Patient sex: F
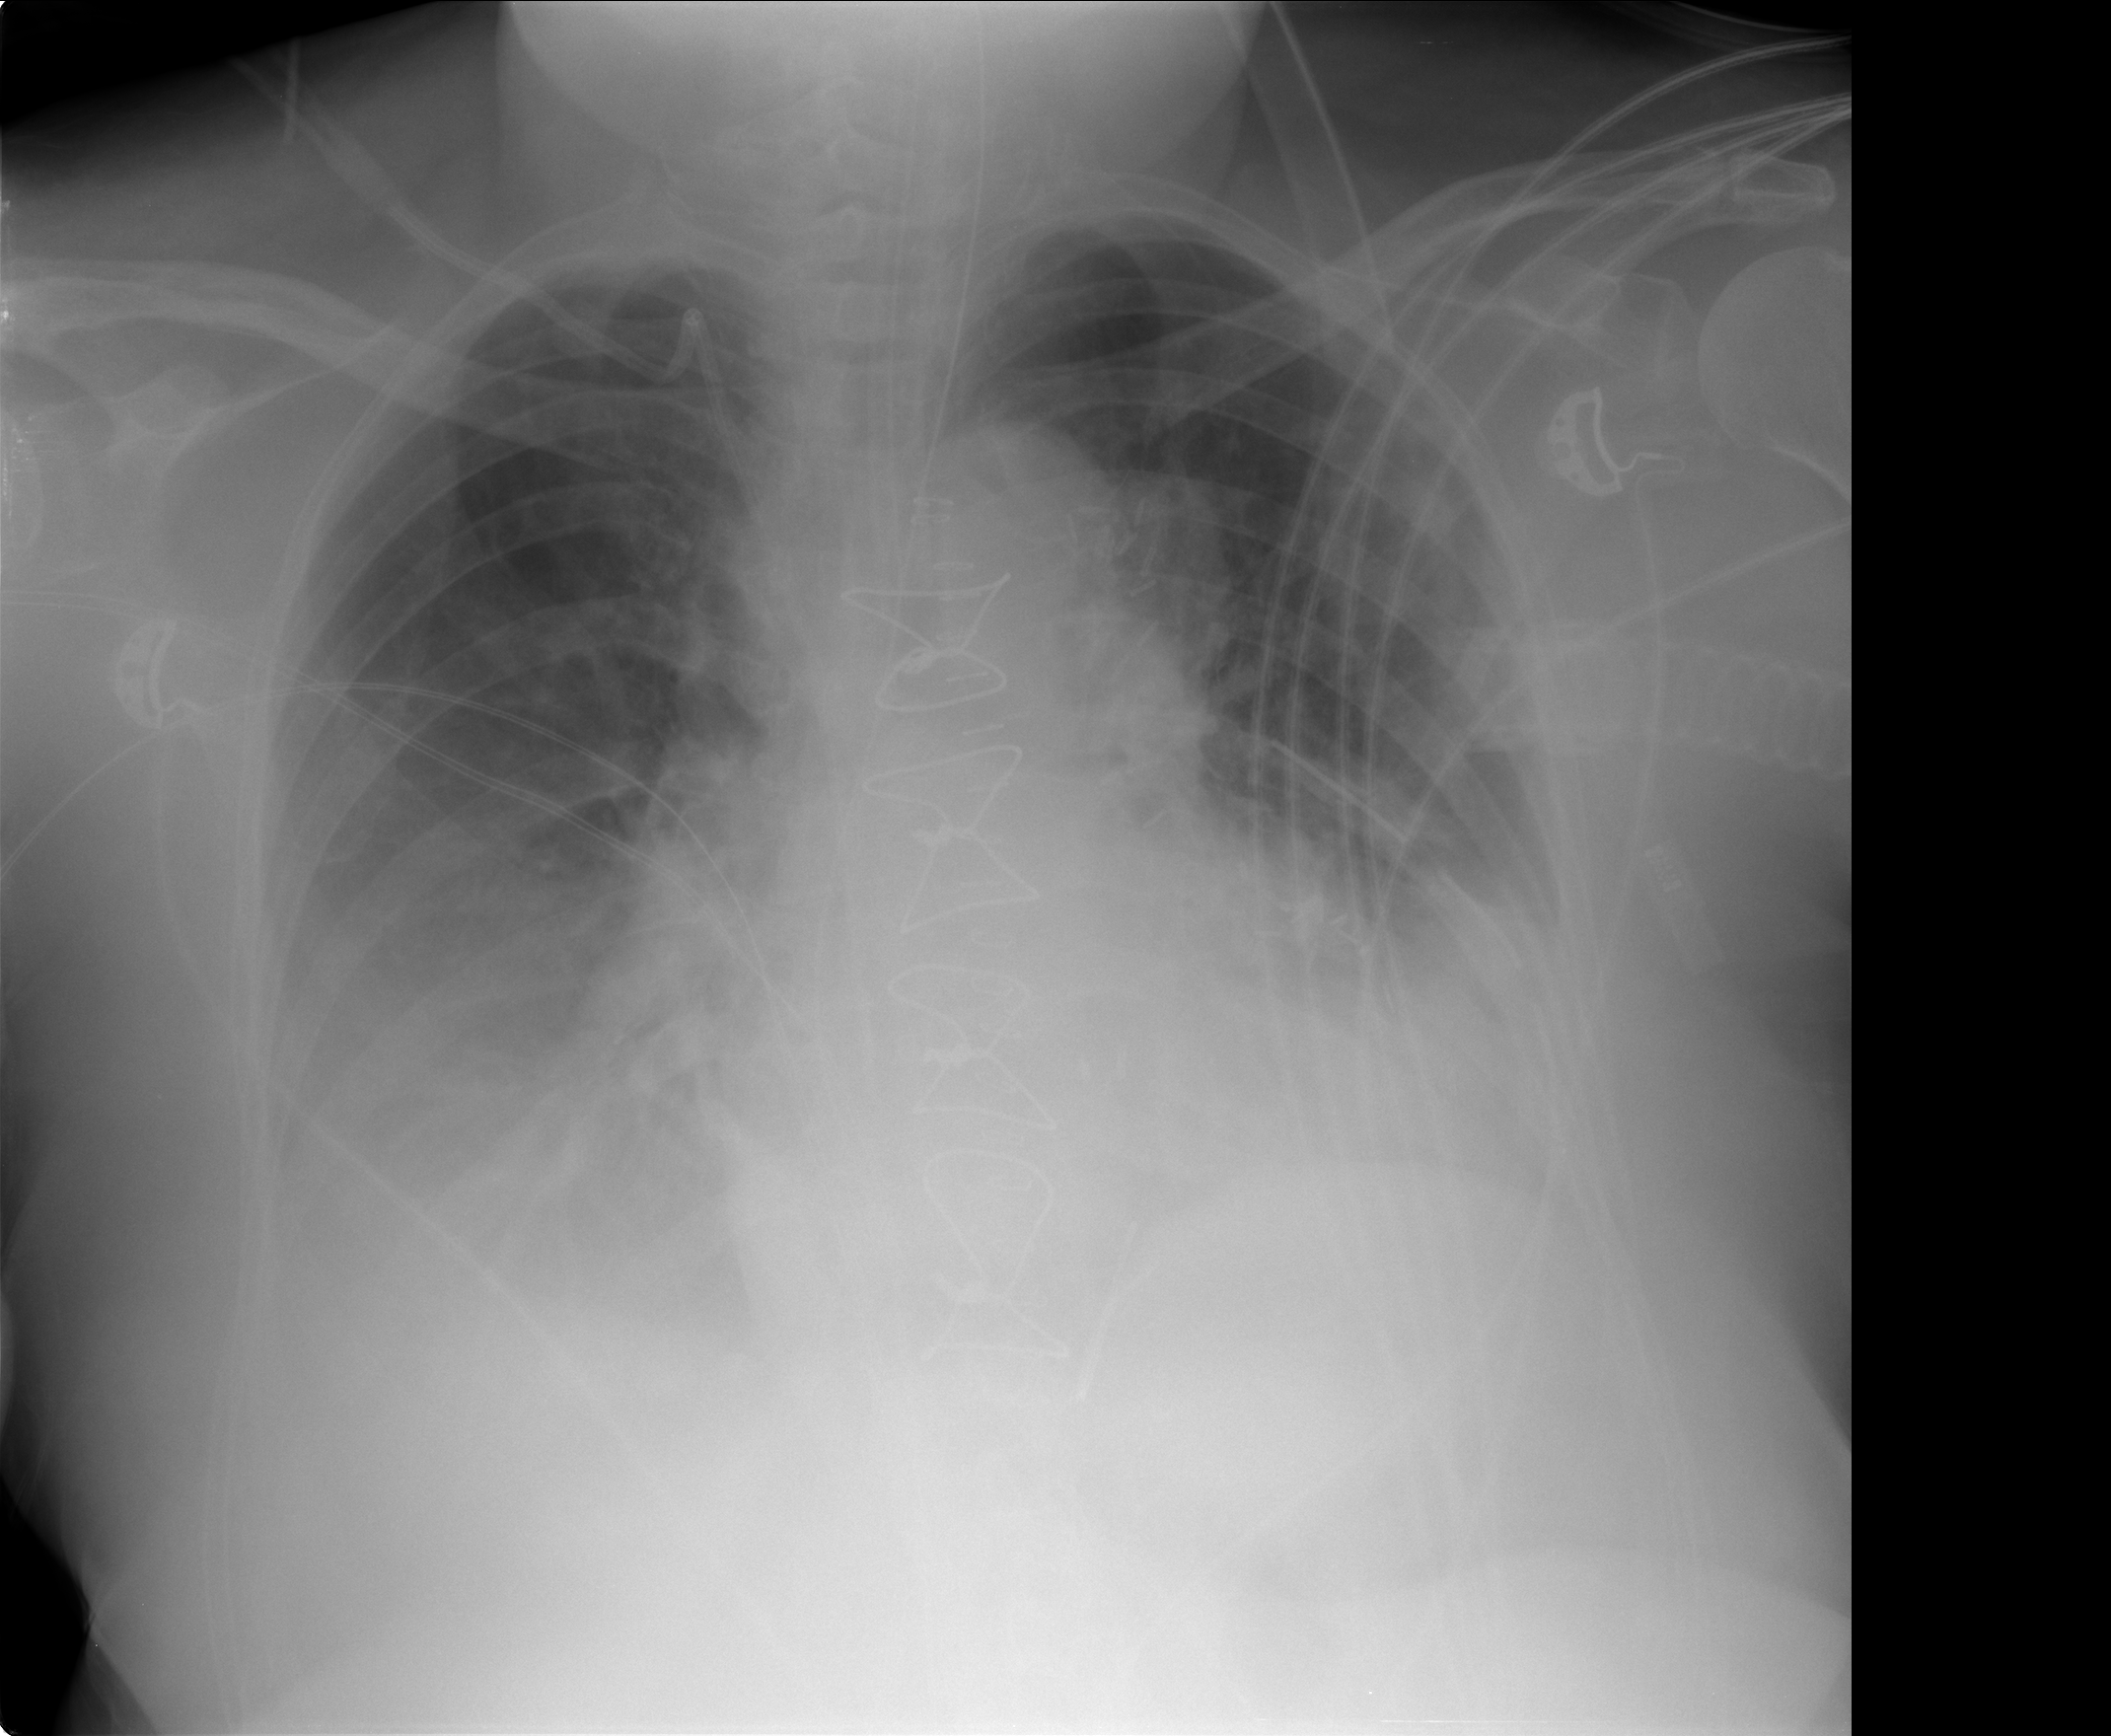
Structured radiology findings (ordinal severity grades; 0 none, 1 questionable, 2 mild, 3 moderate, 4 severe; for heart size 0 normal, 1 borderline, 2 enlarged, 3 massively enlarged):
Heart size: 2
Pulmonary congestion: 1
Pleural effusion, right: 2
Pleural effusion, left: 2
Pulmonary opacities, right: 0
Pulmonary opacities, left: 0
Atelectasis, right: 2
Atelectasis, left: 2